Aerial crown-view tile of a tropical tree (Barro Colorado Island, Panama), acquired 20241216:
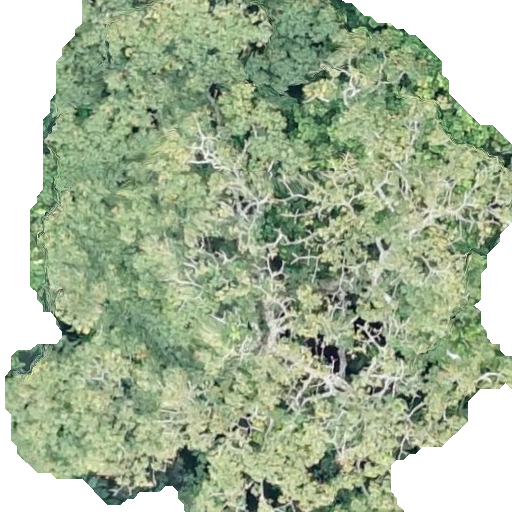
Species: Pseudobombax septenatum
GBIF accepted scientific name: Pseudobombax septenatum
Crown area: 319.823 m²